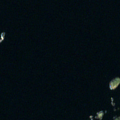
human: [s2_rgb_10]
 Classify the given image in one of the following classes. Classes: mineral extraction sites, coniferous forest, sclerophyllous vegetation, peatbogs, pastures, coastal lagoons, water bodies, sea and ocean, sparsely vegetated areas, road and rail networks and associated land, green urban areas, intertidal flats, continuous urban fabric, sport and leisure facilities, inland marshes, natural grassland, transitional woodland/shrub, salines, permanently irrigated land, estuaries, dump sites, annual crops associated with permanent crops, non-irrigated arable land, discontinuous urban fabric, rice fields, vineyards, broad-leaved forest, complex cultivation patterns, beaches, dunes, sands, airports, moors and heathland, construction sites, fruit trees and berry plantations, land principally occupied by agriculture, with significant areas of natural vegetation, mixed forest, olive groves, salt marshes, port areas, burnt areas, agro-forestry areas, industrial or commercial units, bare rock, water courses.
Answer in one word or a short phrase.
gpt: sea and ocean